Question: Let's say I have a upright capsule shape (swept sphere) that I would like to cast it along a velocity vector. I would like to be able to find the and a for any convex shapes it would intersect along this path. I would also like to find the distance the swept caspule traveled to the point of first contact.
Heres a quick diagram of a capsule being casted against a large convex polyhedra (only one face is drawn)
What kind of algorithm or process could do this? I assume it would be similar to a sphere-cast, but i can't find much on that either.
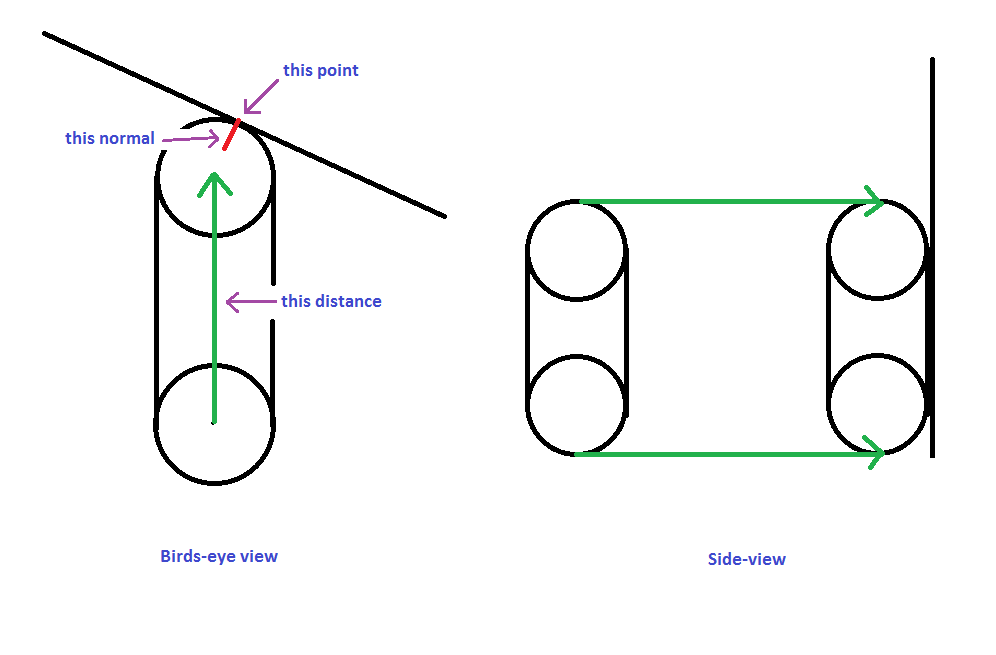
Answer: Since you are considering capsules and convex polyhedra, I suppose you could use something based on <URL>. You would get the point of contact and a surface normal during a collision, and the minimum distance between the objects and the associated witness points if there is no collision.
You can also take a look at this publication on <URL>.